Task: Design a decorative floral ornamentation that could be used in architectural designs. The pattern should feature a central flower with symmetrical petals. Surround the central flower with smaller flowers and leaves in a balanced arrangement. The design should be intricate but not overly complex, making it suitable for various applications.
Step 1564:
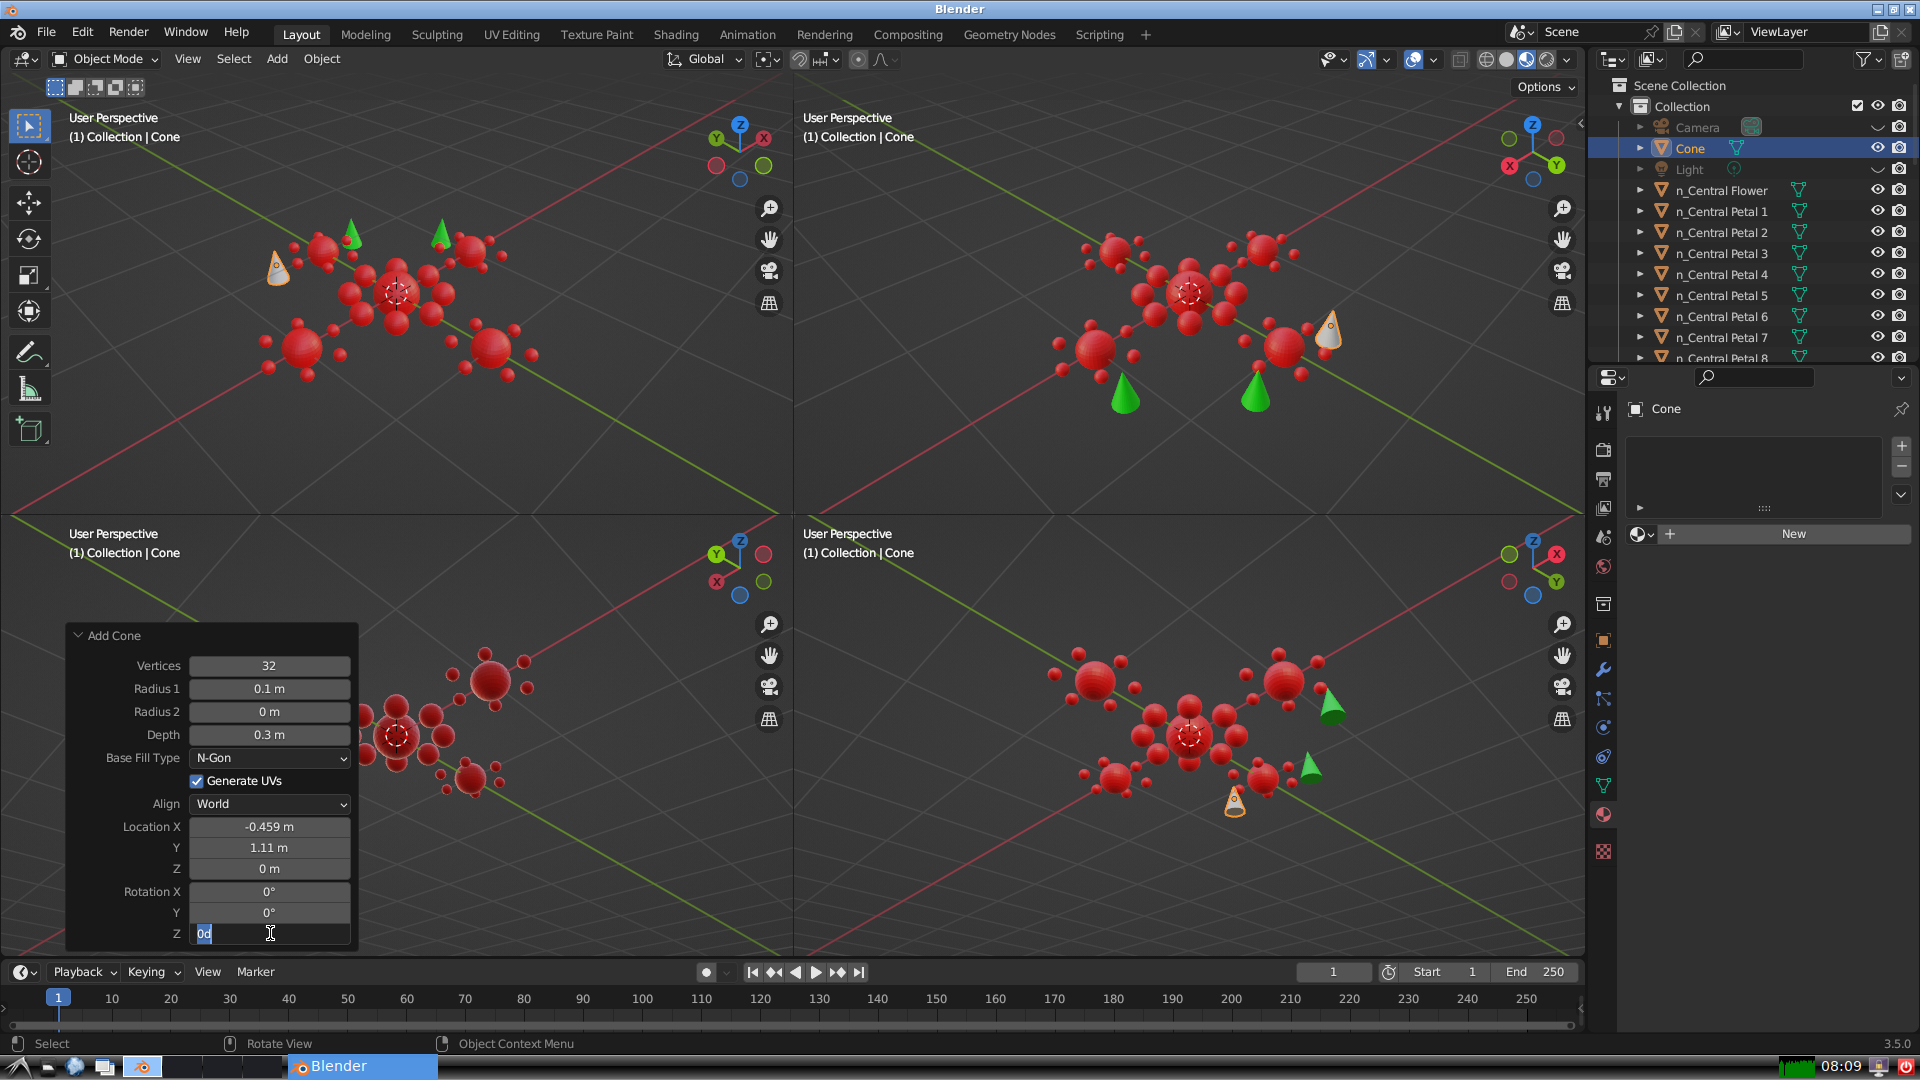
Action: input_text: 112.5